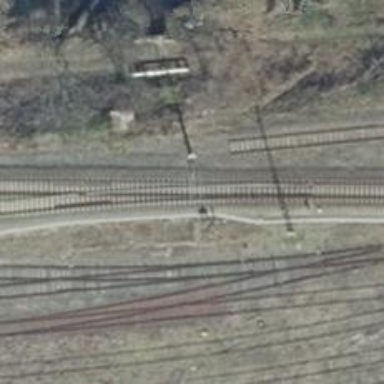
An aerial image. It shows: Abandoned railway.